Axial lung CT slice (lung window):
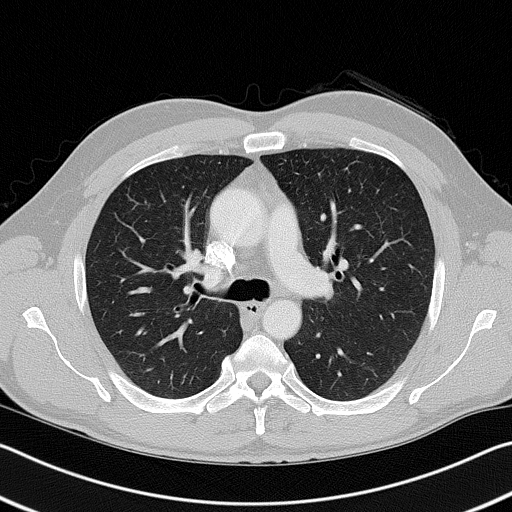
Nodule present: no